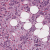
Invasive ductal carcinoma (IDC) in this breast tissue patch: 1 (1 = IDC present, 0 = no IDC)